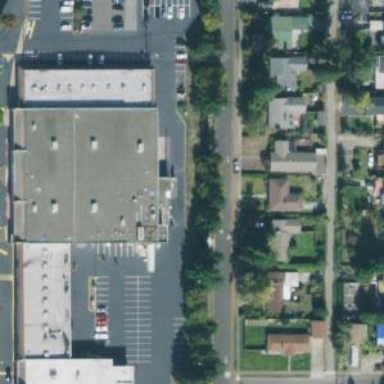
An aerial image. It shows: Retail building that houses department store.